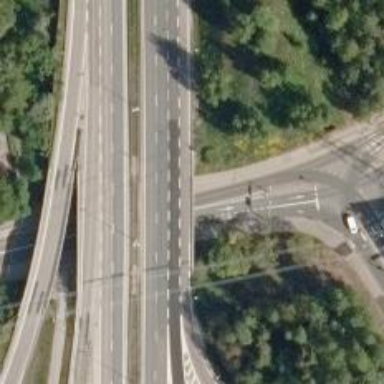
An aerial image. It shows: Bridge support pillar.